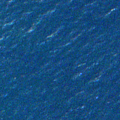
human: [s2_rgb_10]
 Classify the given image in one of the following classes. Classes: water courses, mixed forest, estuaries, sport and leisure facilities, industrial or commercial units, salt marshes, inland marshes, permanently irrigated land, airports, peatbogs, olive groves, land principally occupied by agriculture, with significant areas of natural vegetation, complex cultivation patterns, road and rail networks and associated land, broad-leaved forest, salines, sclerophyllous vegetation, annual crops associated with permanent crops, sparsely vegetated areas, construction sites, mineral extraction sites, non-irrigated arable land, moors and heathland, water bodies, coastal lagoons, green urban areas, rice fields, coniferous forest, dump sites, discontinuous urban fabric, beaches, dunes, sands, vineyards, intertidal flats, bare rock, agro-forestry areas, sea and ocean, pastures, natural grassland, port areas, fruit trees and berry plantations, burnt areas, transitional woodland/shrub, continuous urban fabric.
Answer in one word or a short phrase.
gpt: sea and ocean